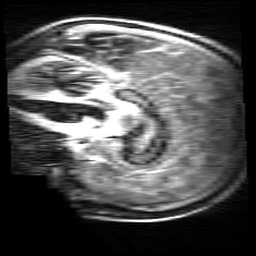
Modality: MP2RAGE
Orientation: sagittal
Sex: male
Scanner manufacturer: siemens
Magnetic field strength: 3 T
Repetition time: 5 s
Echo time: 0.00368 s